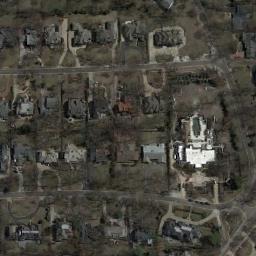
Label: medium_residential